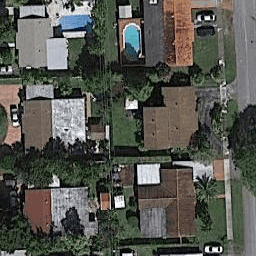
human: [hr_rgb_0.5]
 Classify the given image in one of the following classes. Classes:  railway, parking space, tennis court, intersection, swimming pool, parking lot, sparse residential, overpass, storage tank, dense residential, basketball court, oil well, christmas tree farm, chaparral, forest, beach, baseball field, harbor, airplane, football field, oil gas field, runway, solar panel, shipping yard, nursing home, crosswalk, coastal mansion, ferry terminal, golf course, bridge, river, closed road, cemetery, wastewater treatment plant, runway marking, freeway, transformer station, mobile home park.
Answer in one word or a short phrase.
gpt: dense residential